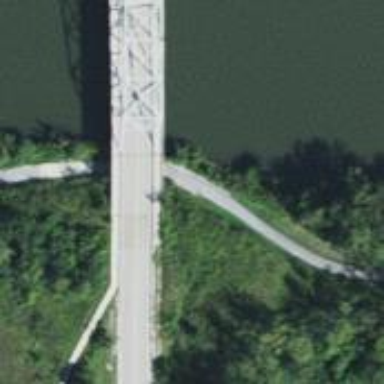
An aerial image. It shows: Cantilever bridge over tertiary road.